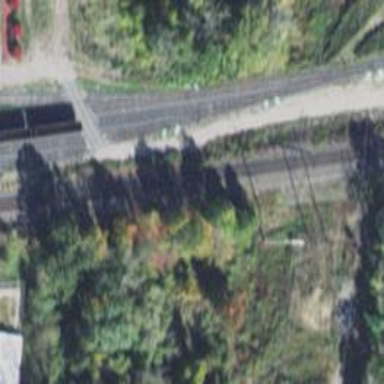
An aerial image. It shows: Abandoned railway.